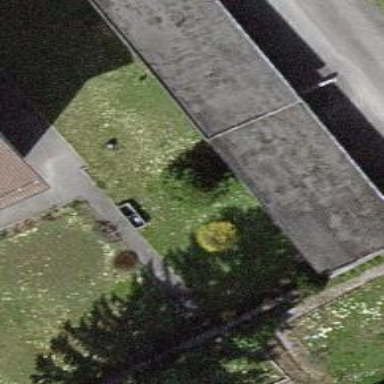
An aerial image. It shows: Garage.